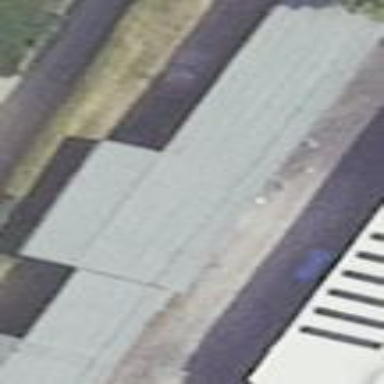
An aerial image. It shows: Group of garages.